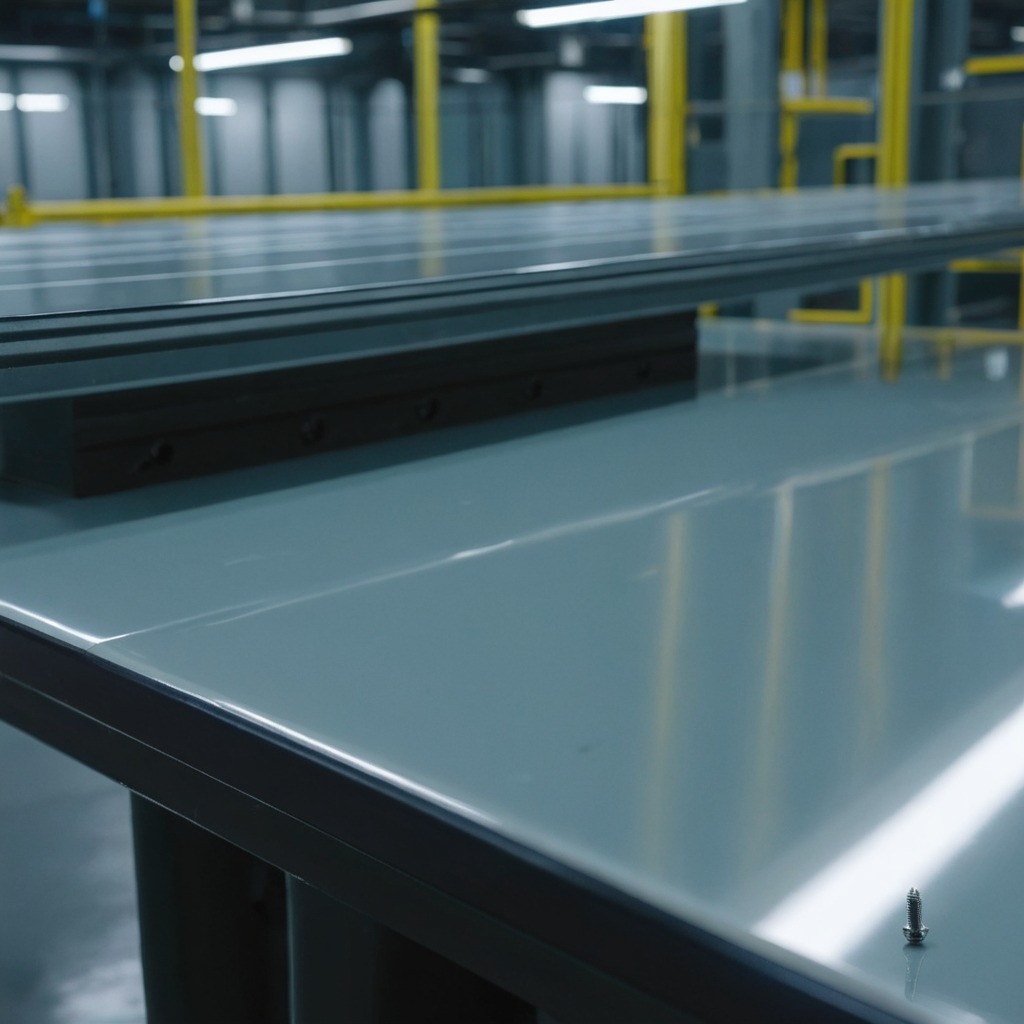
A metal screw lies on a high-gloss table in a ship maintenance bay industrial lighting.